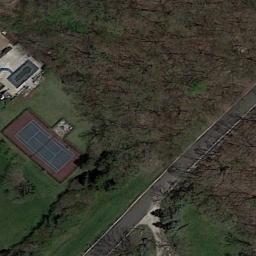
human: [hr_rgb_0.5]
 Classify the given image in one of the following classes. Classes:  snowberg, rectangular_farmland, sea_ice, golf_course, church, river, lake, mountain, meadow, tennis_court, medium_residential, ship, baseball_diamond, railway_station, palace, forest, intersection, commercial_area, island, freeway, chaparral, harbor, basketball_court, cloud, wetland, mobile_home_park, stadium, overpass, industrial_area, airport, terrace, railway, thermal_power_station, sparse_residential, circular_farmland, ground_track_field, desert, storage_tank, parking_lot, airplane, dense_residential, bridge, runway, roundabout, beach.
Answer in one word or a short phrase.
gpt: tennis_court